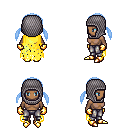
a pixel art fantasy rpg character, female body template, human, dark skin, yellow tattered cape, metal pants, white cyan twin-tailed hairstyle, chain hood, gold gloves, gold boots, four views (front, back, left, right), 2x2 character sprite sheet, small pixel art, hard edges, no anti-aliasing